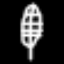
Label: leaf